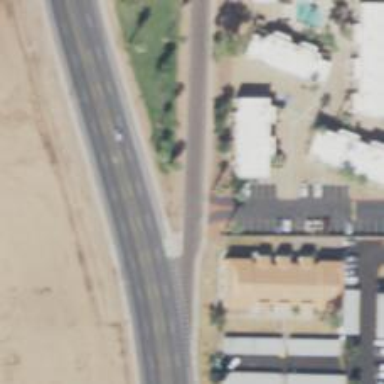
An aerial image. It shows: Secondary link road with asphalt surface.